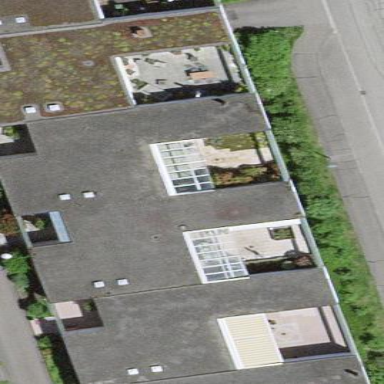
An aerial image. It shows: Building.